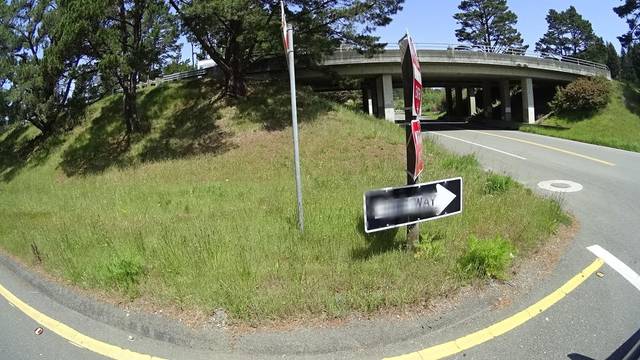
Region: United States
Coordinates: 40.605, -124.179